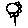
Label: flower